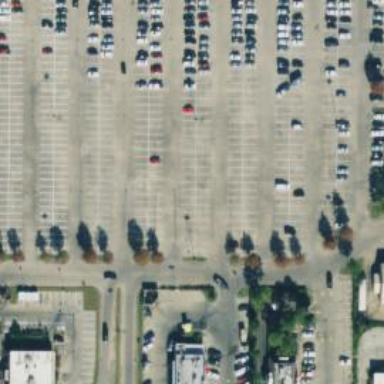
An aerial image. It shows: Parking space is available.